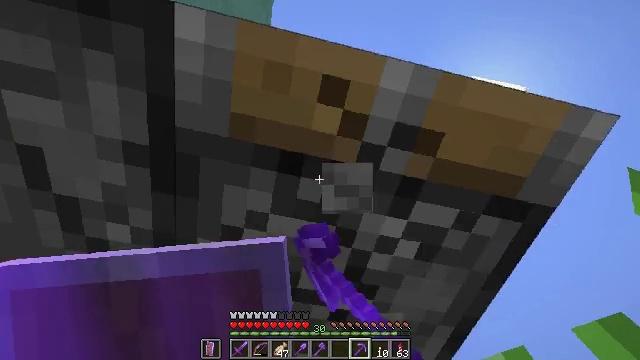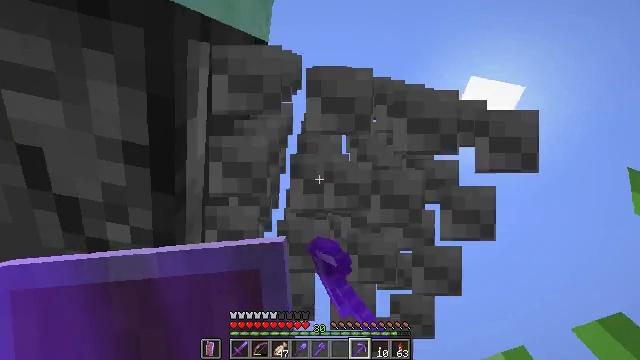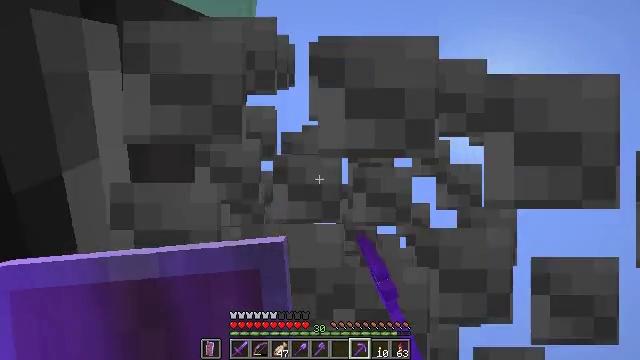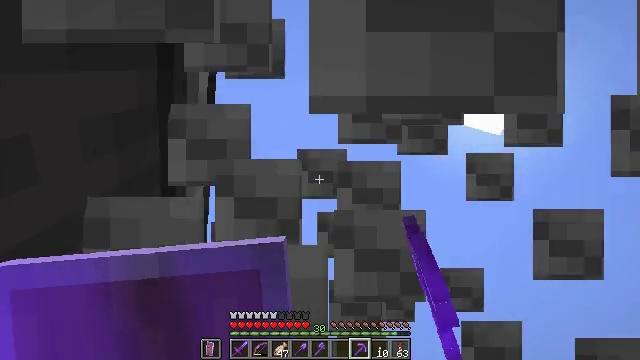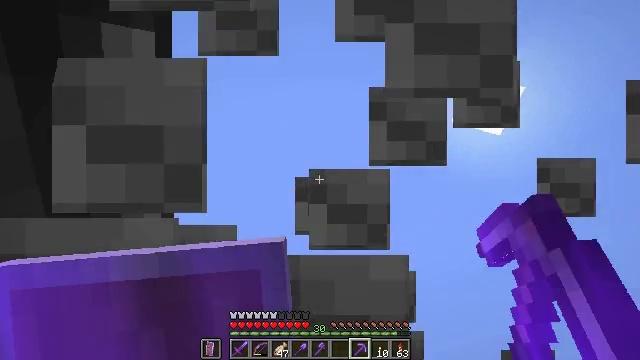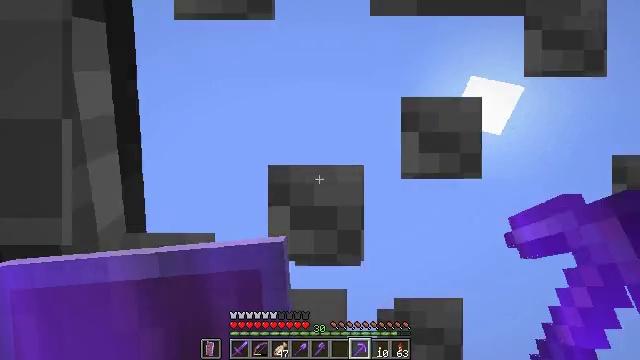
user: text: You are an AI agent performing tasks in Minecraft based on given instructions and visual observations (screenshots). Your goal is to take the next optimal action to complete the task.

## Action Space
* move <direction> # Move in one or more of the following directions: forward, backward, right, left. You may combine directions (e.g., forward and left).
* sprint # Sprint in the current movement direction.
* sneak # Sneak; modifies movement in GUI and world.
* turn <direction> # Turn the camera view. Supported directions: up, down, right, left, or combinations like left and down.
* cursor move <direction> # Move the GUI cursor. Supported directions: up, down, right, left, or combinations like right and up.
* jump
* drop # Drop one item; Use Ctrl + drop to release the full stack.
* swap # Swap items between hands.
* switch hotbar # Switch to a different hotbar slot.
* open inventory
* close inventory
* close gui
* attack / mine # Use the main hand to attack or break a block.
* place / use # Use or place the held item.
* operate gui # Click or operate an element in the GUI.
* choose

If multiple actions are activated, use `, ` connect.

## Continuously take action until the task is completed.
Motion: motion action
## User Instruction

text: Break the sticky piston to collect it.
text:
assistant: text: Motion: attack / mine
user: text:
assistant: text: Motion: attack / mine
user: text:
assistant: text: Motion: attack / mine
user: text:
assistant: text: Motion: no_op
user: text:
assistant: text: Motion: no_op
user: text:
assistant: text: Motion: no_op